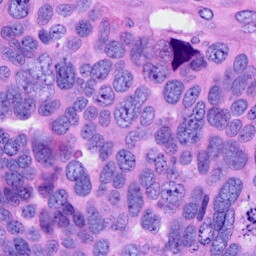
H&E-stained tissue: Ovarian